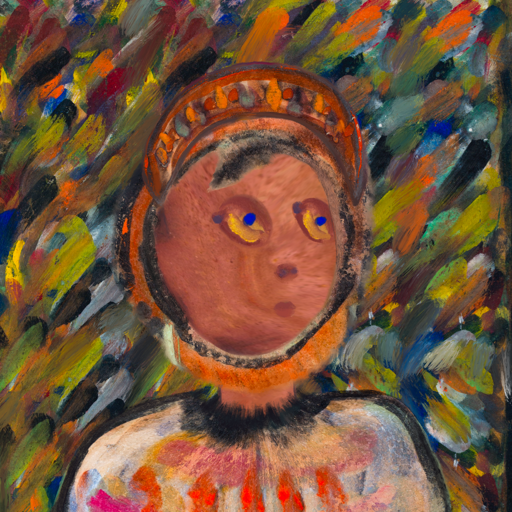
Background: An_Impression, Head And Neck Side: Mother_And_Son_Mother, Face Side: Mother_And_Son_Son, Bust: Childish, Hair Side: Childish, Head Accessory: Hypocrite, Second Necklace: Blank, Necklace: Blank, Baby: Blank